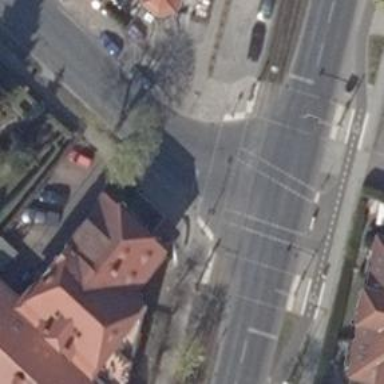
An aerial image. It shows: Road with traffic signals.